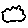
Label: cloud